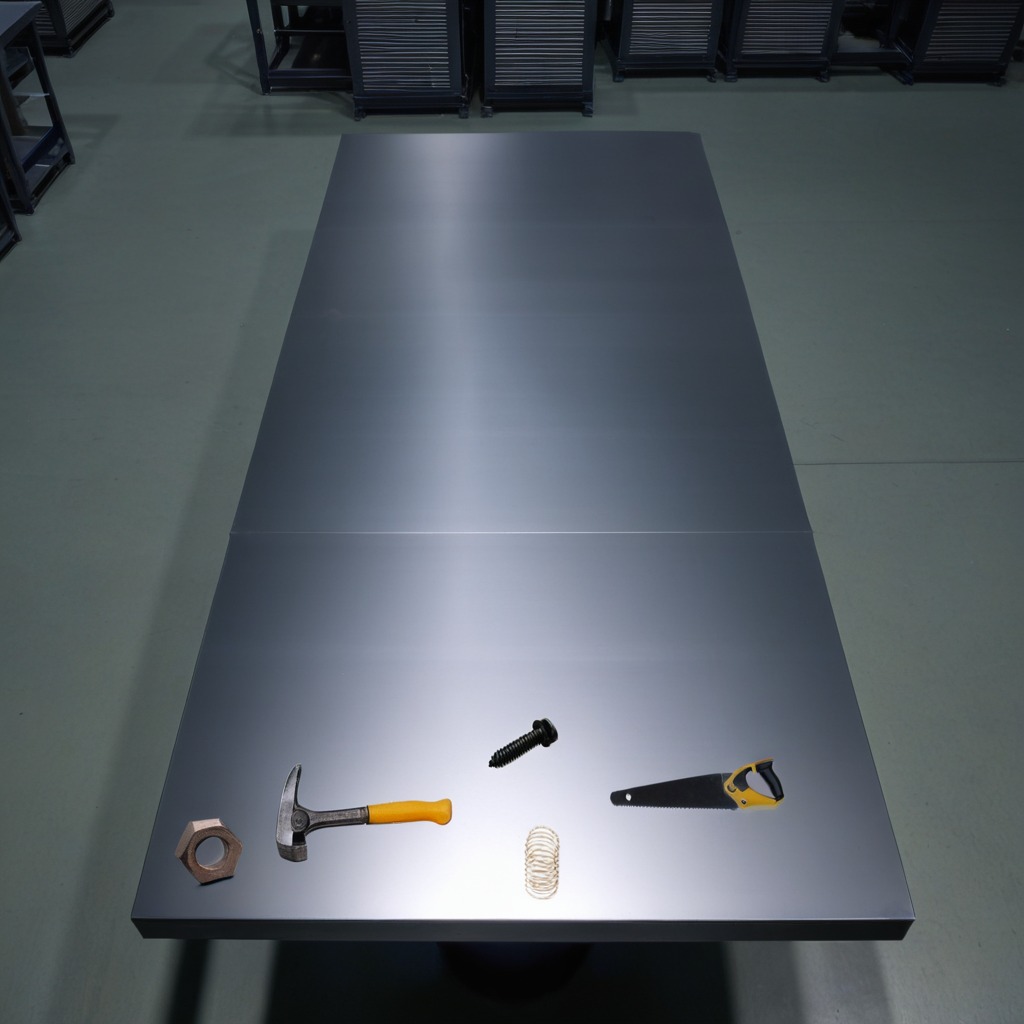
A hammer, a metal machine screw, a coiled metal spring, a handheld metal saw, and a metal nut are lying on the clean empty table in the evening soft directional lighting on the tabletop.